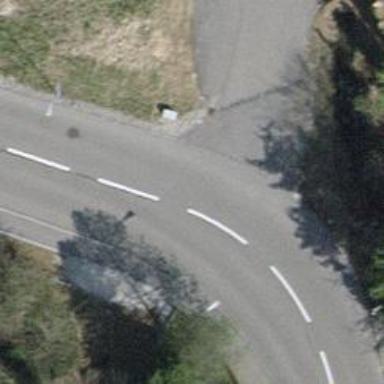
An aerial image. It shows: Tertiary road with asphalt surface.